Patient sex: M
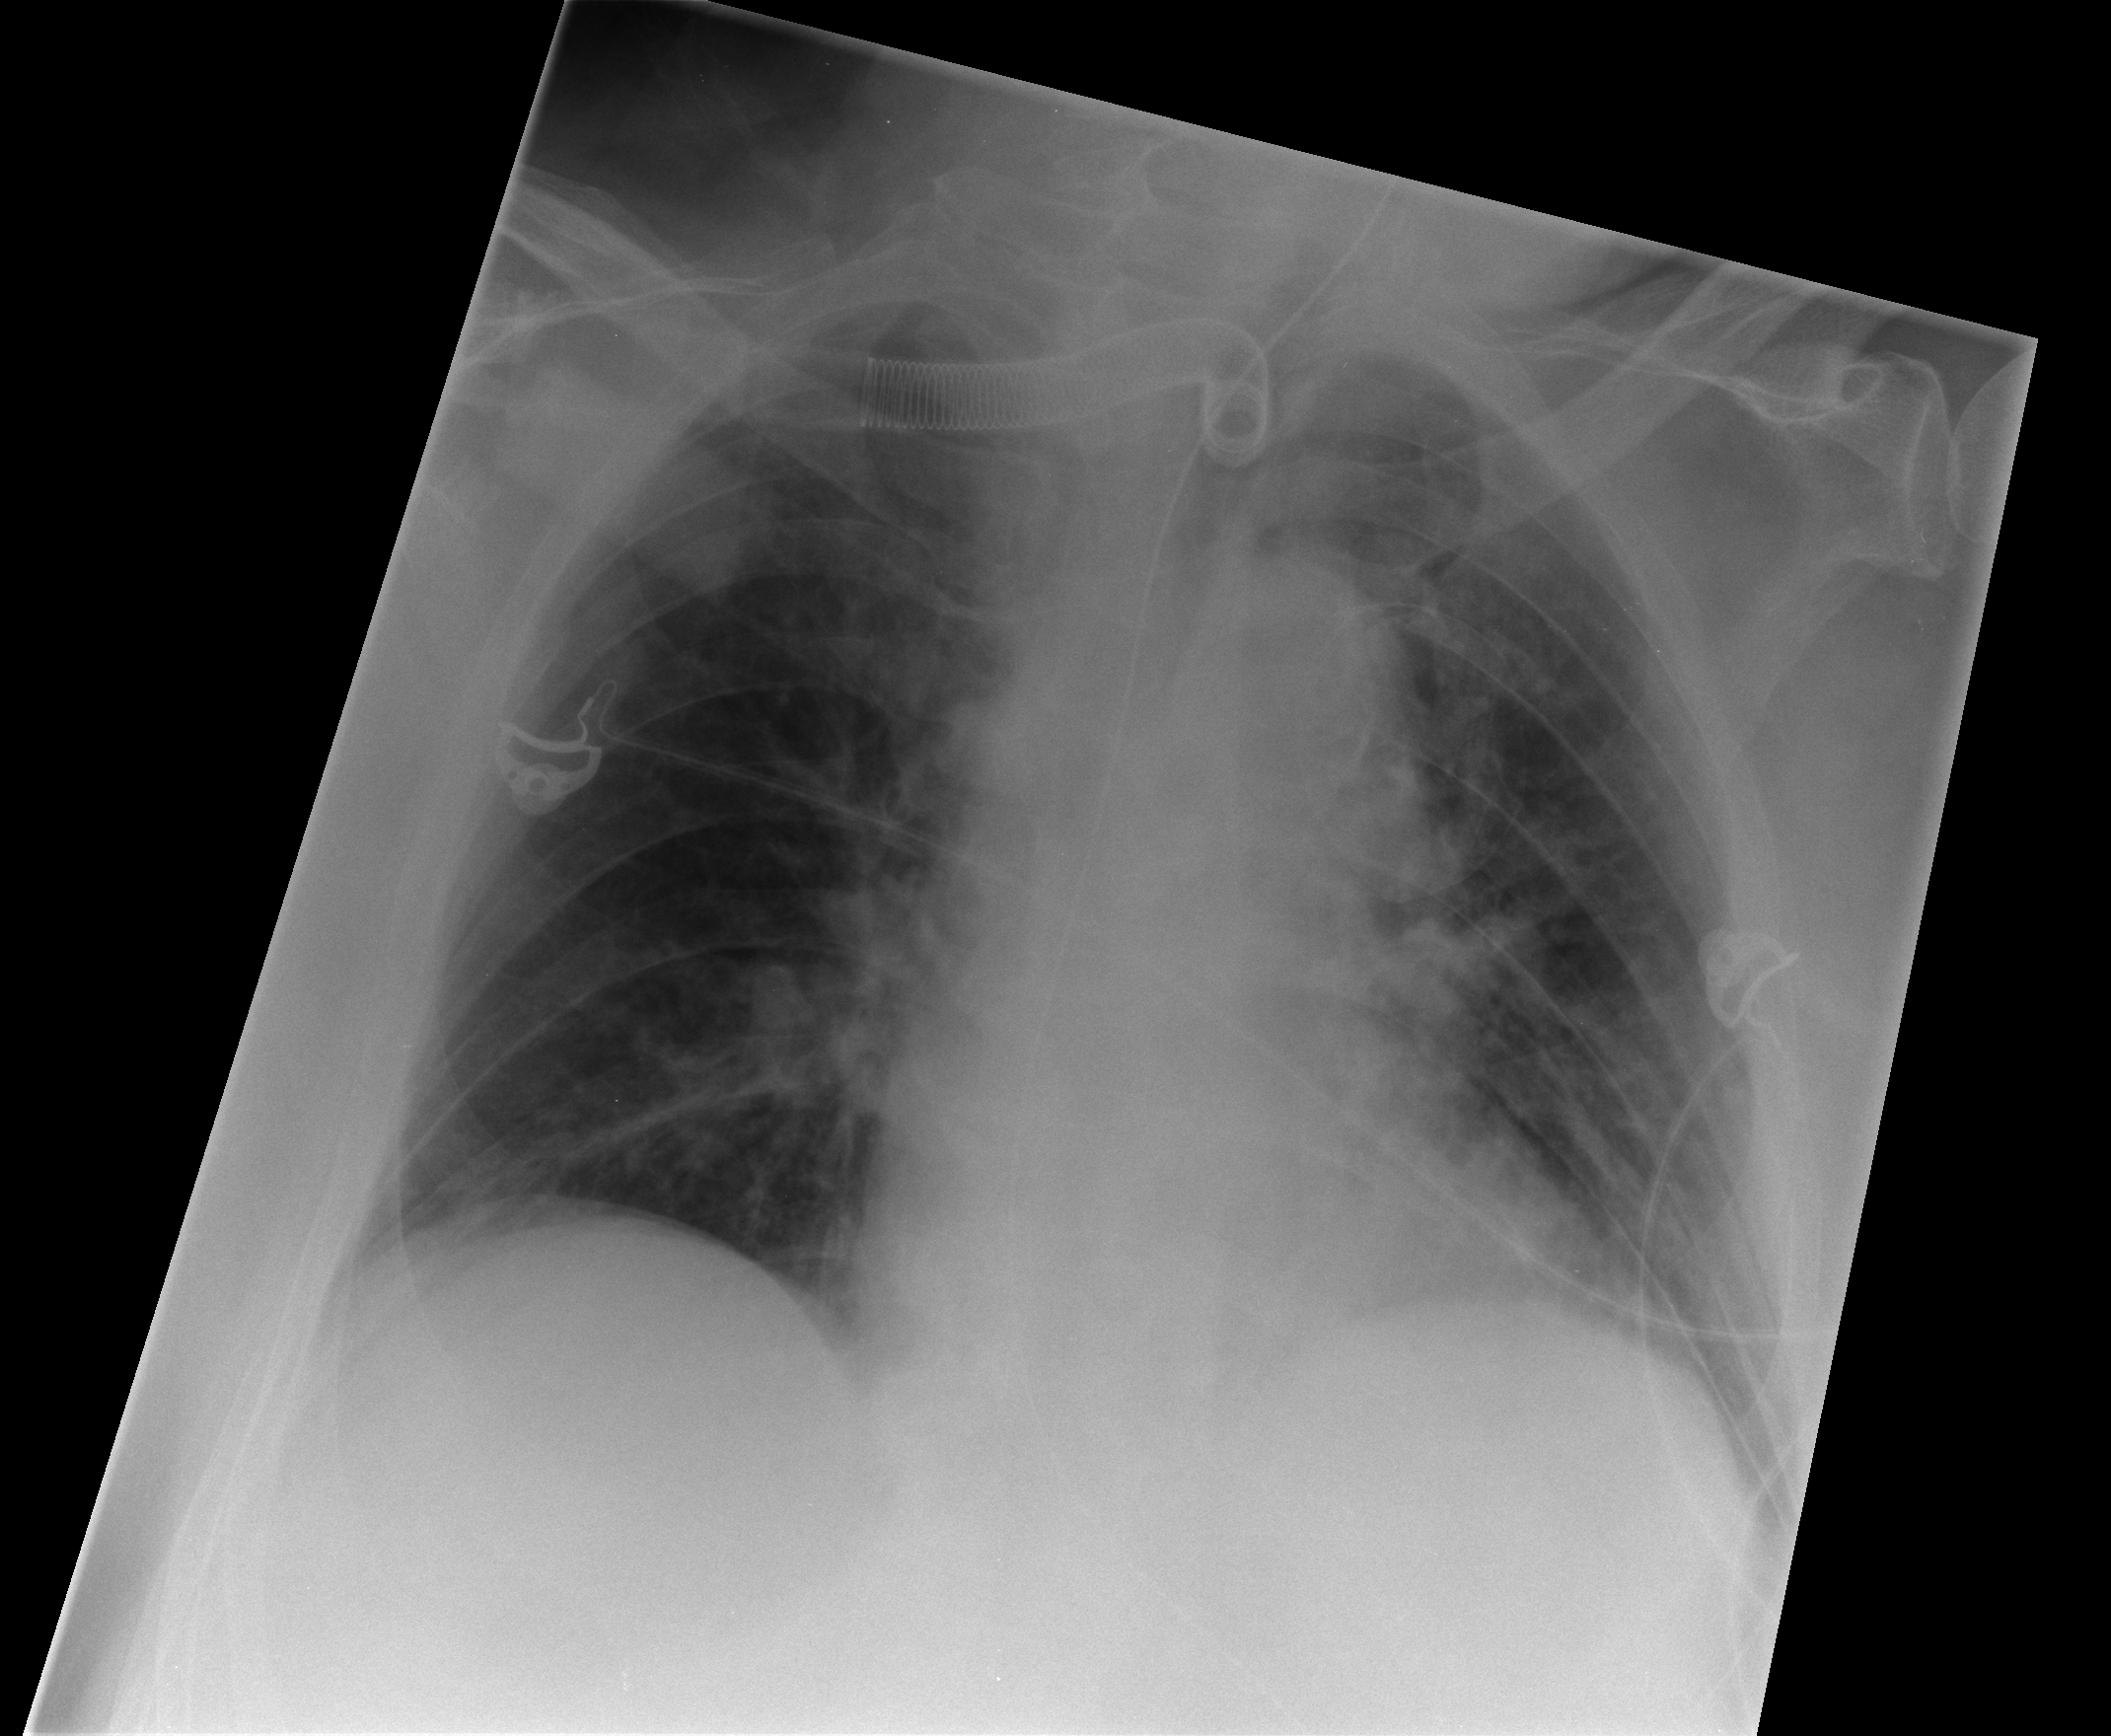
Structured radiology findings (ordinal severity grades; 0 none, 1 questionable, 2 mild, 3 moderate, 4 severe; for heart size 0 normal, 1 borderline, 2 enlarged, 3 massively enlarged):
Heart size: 1
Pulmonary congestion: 1
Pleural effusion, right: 1
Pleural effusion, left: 1
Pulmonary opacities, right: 0
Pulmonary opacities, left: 2
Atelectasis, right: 2
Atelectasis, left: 2